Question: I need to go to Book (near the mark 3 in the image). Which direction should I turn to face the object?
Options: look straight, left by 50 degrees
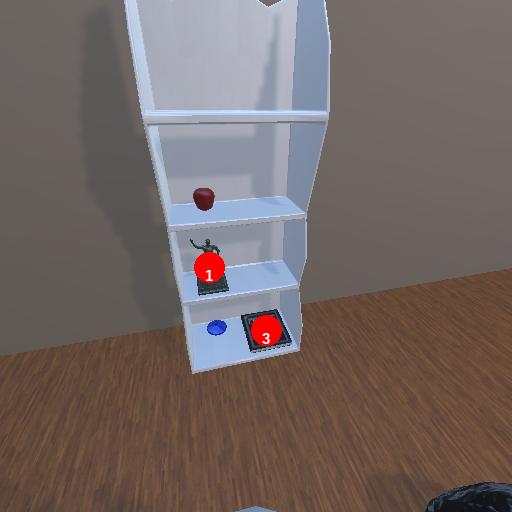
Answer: look straight